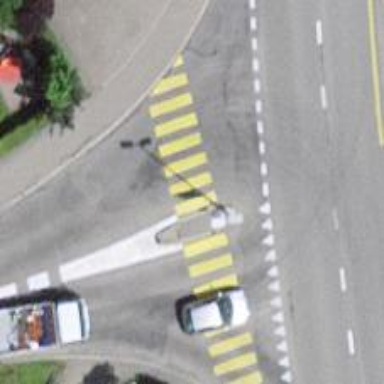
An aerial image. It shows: Marked pedestrian crossing with zebra designation and central island.